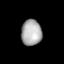
Tissue: lung
Cell type: Myeloid cells
Senescence score: 0.614
Nuclear area (px): 517
Mean DAPI intensity: 171.369